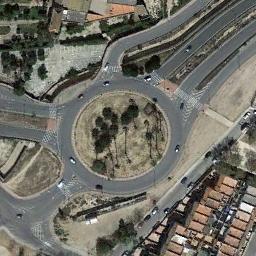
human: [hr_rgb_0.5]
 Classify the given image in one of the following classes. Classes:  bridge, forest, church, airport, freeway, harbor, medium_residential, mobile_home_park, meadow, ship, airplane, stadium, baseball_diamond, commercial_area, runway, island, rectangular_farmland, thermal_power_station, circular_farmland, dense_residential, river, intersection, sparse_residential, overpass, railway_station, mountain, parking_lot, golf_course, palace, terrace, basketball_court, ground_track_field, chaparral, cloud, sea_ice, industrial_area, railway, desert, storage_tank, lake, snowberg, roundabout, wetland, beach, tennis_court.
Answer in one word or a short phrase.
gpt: roundabout